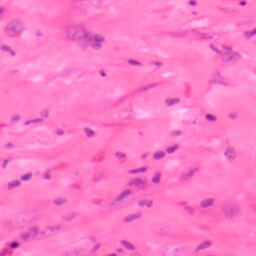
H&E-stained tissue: Colon